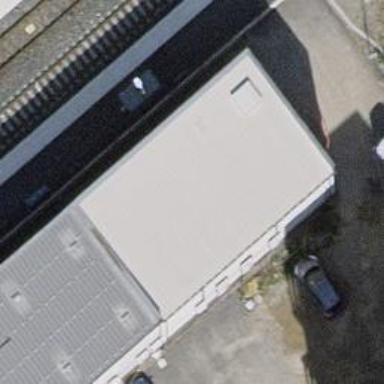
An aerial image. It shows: Service building with flat roof. It is located near railway signal box.